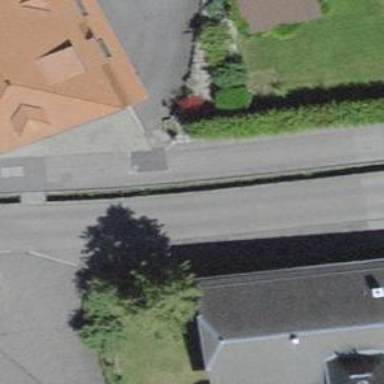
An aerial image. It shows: Residential road with asphalt surface. Sidewalk is present on the left side.